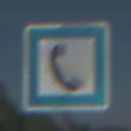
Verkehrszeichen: Fernsprecher
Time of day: MorningAfternoon
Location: Outdoor (Special)
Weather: Clear
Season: NotSpecified
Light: Natural